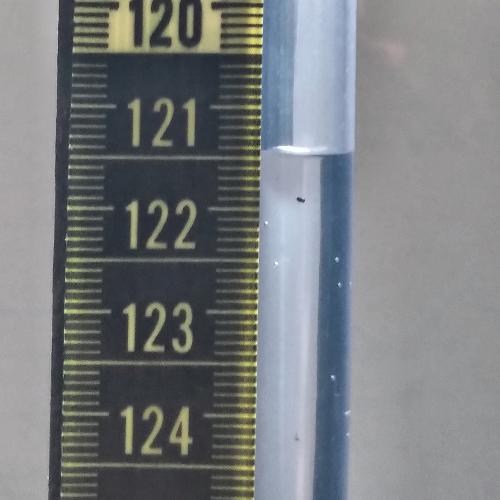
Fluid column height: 121.5 cm